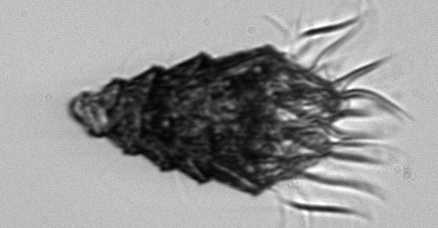
Label: Laboea_strobila